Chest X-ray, AP view. Patient: 34 years old, sex F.
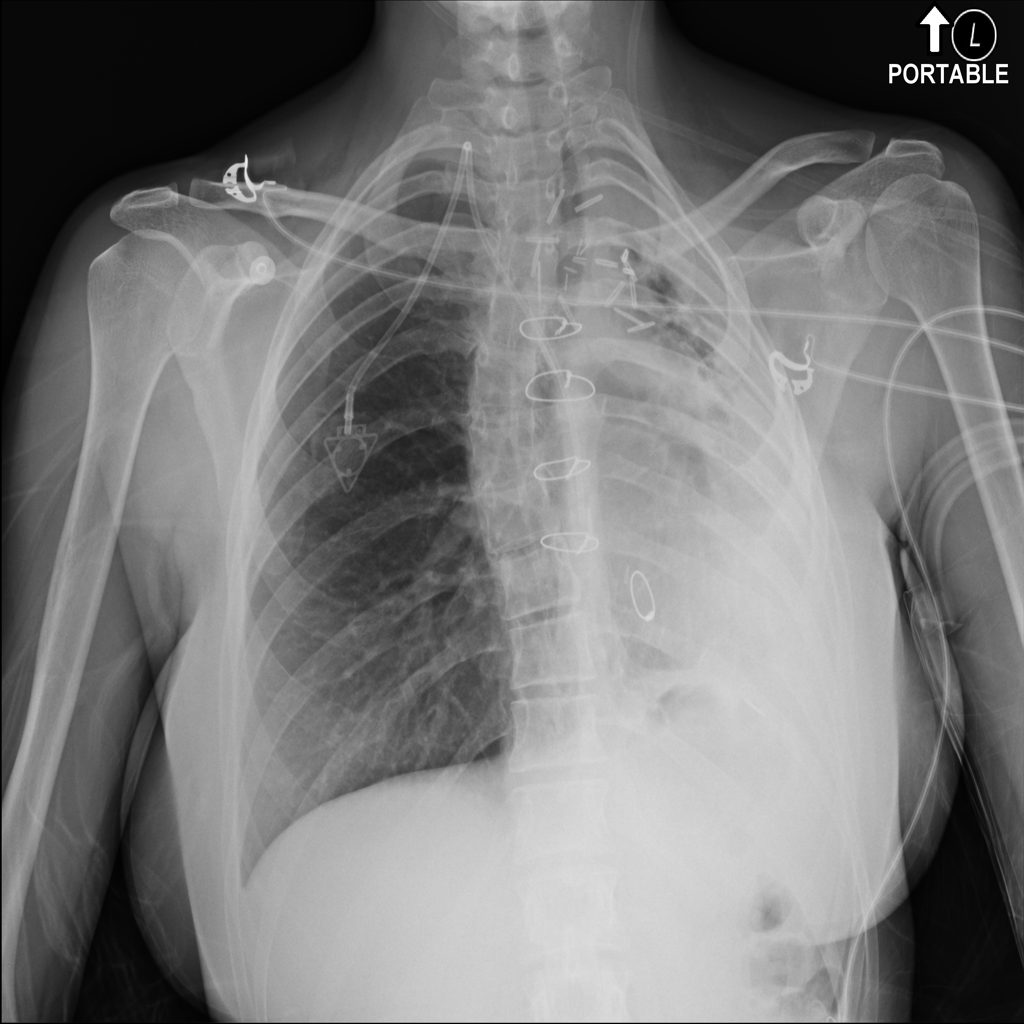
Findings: Infiltration